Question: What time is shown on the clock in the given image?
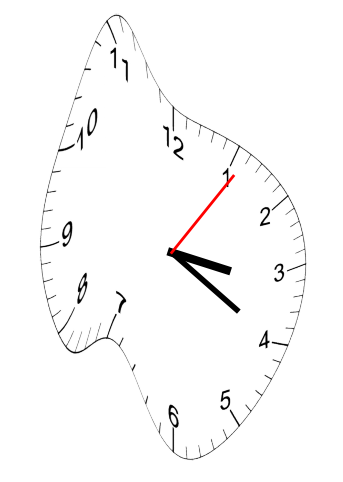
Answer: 03:20:06